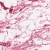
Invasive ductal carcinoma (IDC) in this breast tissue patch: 0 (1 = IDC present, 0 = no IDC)